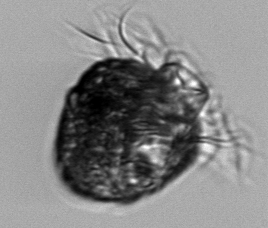
Label: Strombidium_capitatum